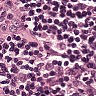
Metastatic tissue present: no